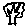
Label: tree